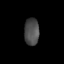
Tissue: lung
Cell type: T cells
Senescence score: 0.189
Nuclear area (px): 393
Mean DAPI intensity: 76.387